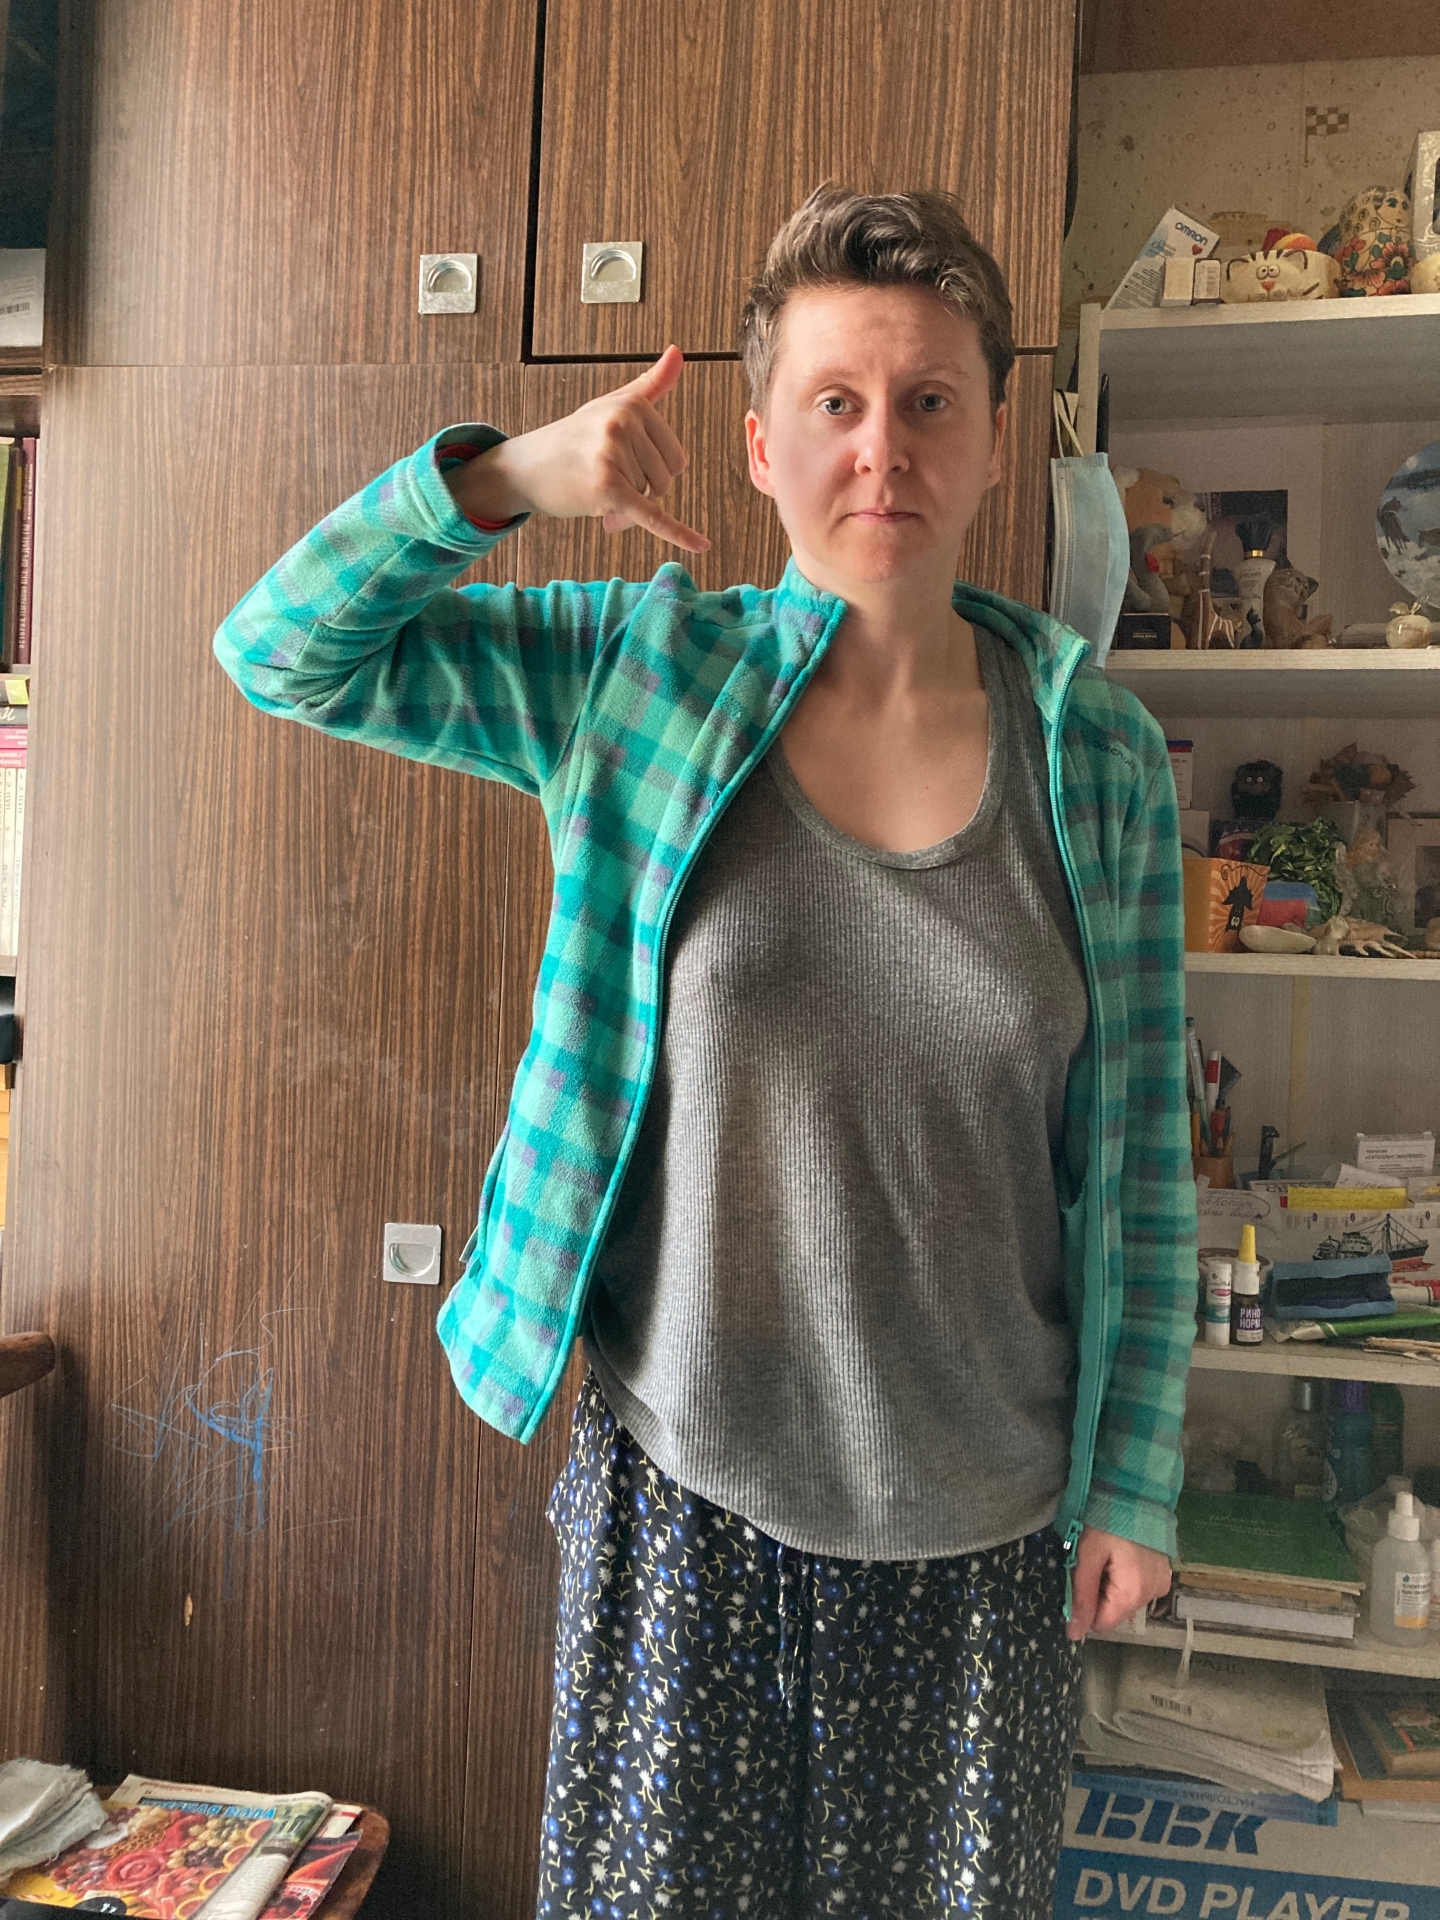
Label: clear